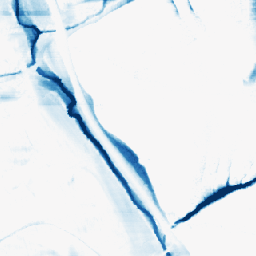
Category: morphological
Decomposition family: morphological_rect
Decomposition parameters: operation: closing
width: 50
height: 10
Upsampling method: nearest
Upsampling parameters: scale: 8
Upsampling scale: 8